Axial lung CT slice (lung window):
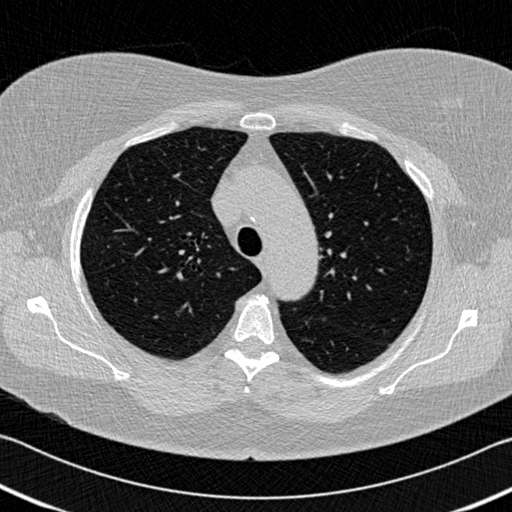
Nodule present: no